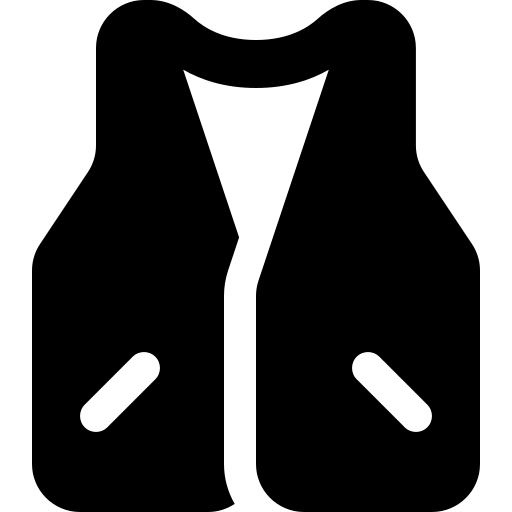
Tags: icon, FontAwesome, fa-icon, solid, vest